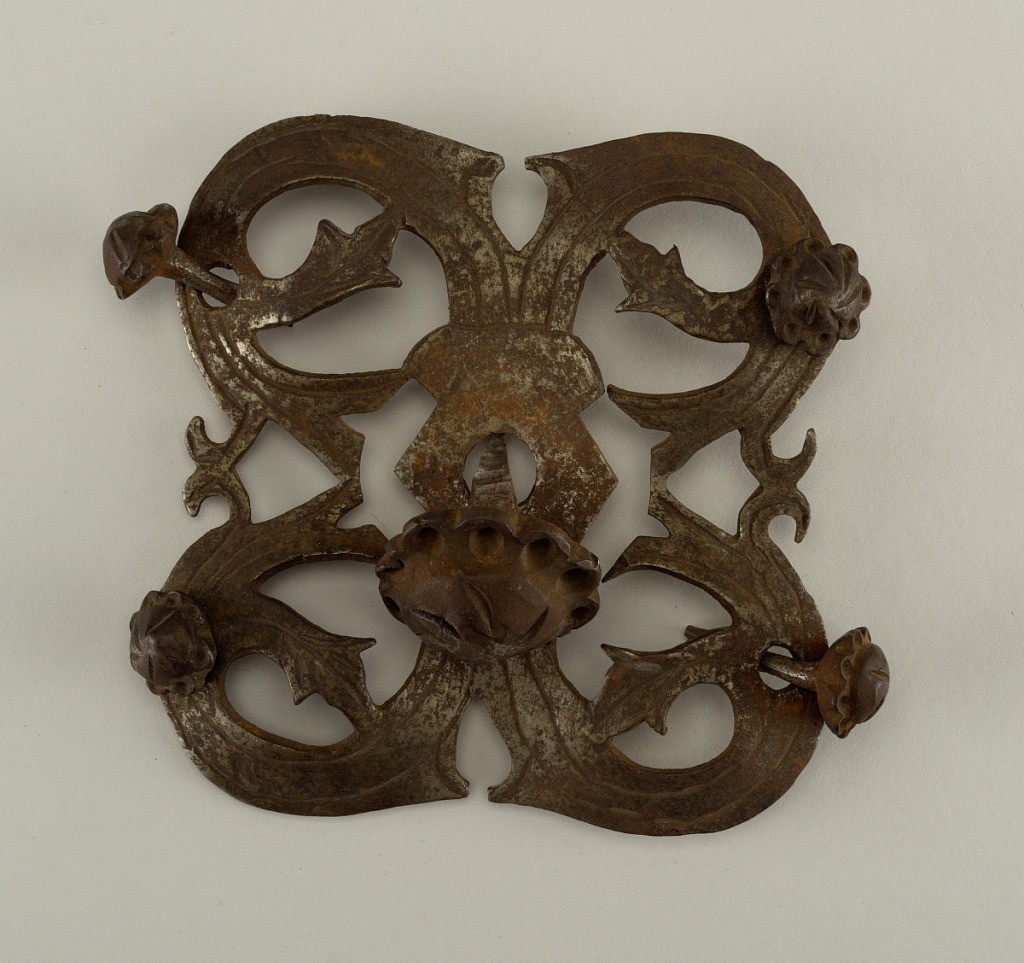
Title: Decorative door boss and nail
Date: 16th century
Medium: Wrought iron
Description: Square mount shaped and pierced to form four leaves. Two bud-forms riveted at opposite corners echo the design of the one larger and two small nails. All with square shanks.